Question: I have dt tag floating around the other one on the page in IE 7, does anyone know how to fix this-
Here is the screen shot:
Here is a fiddle with some example code: <URL>, I must add that this is only a section of the faq code and not the complete.
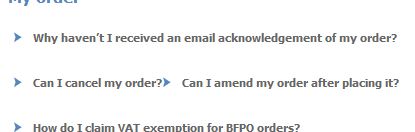
Answer: Hi now you can define your dd display block as like this
'''
dd{
display:block;
}
'''
live demo <URL>
---
Updated
'''
#faq dt {
display:inline-block; //remove this
display: block; // add this
*display: inline; //remove this
*zoom: 1; //remove this
}
'''
Live demo <URL>